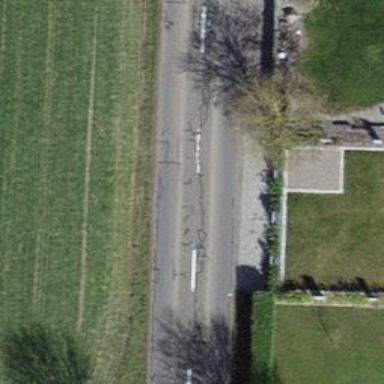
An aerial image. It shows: Hedge acting as barrier.